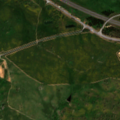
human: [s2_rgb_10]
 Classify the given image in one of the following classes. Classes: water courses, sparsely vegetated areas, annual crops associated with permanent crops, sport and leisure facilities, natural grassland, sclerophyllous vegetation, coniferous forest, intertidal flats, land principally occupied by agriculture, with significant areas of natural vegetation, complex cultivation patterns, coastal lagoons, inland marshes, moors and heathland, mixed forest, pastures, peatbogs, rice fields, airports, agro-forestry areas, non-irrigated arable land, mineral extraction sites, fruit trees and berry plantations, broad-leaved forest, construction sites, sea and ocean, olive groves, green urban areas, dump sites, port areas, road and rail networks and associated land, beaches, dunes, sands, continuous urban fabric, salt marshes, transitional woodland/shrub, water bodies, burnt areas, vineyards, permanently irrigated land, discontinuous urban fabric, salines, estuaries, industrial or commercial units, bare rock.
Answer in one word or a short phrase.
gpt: continuous urban fabric